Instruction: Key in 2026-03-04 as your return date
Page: home
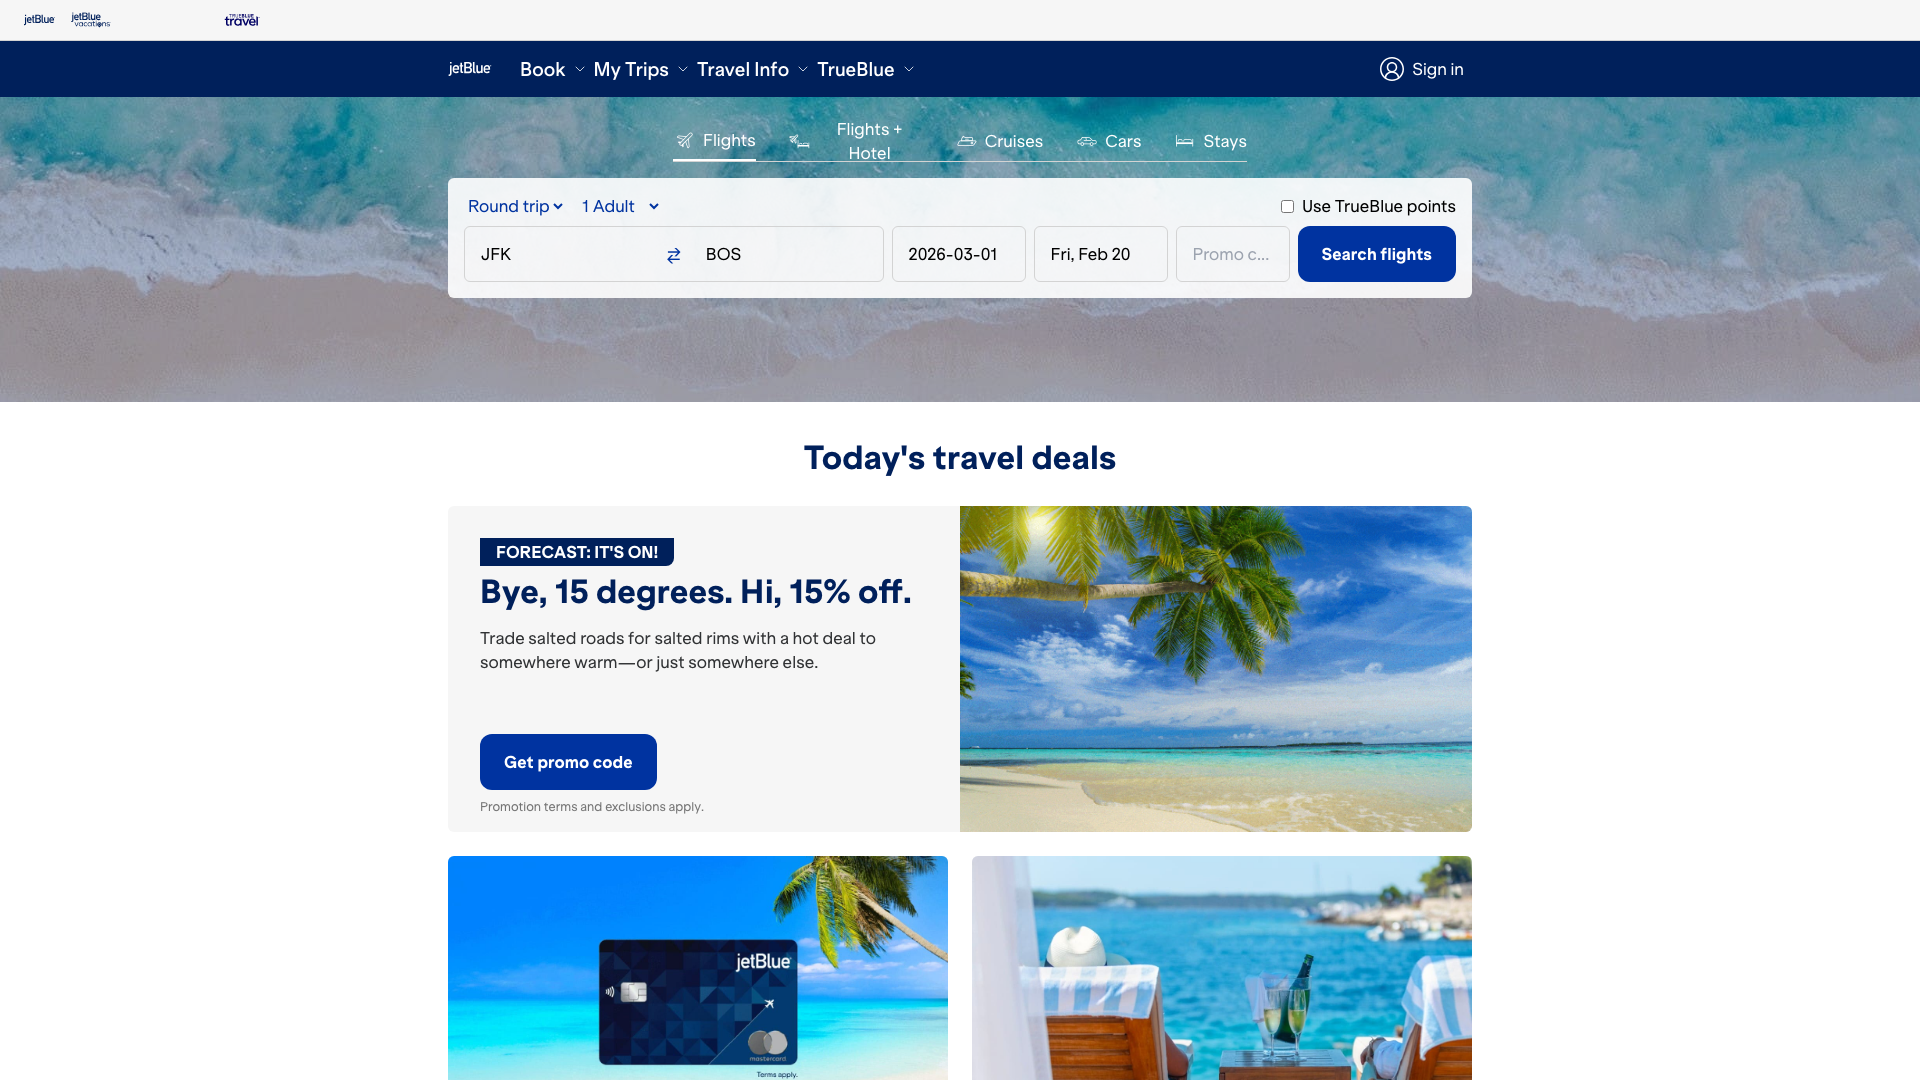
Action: type